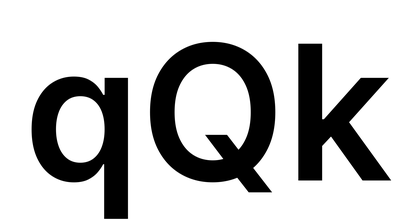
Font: Inter_SemiBold